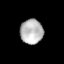
Tissue: prostate
Cell type: Epithelial cells
Senescence score: 0.3142
Nuclear area (px): 549
Mean DAPI intensity: 183.299